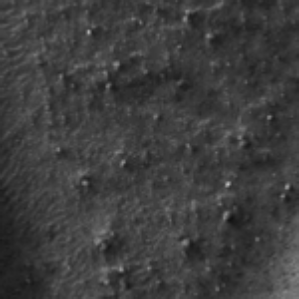
Label: frost